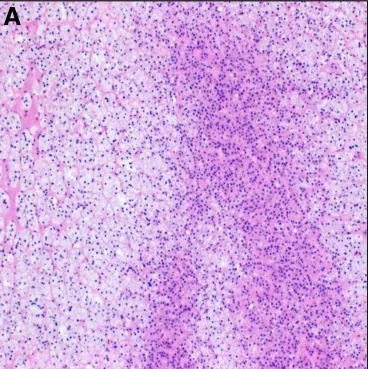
Pathologic findings establishing diagnosis. (A) The tumors were composed of solid nests of plump cells with variable clear and eosinophilic cytoplasm without atypia, necrosis, or mitosis.
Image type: pathology (h&e)